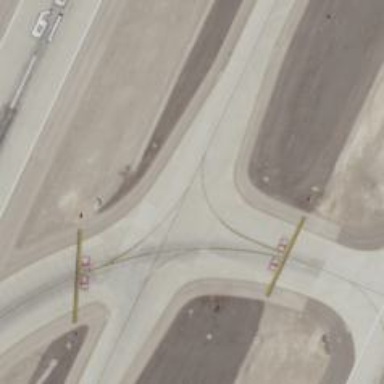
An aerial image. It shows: Image of taxiway at airport.